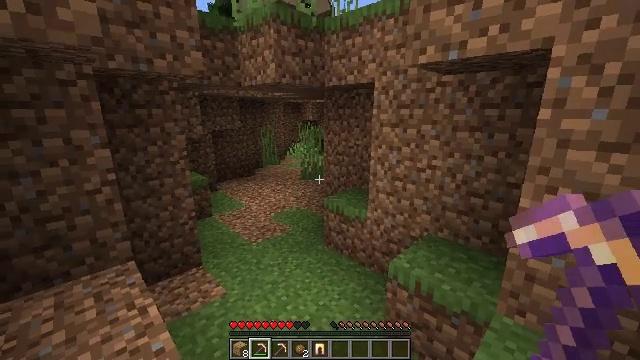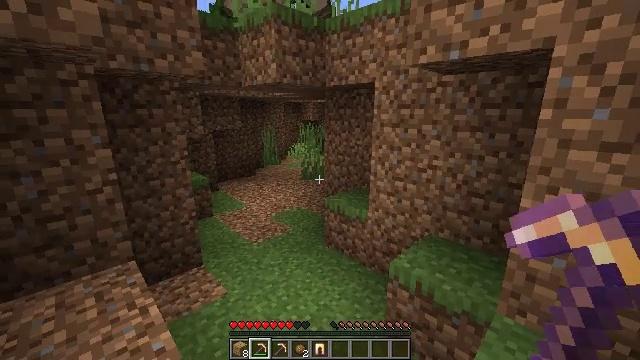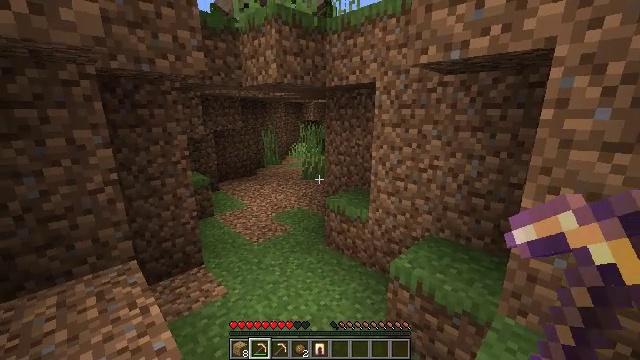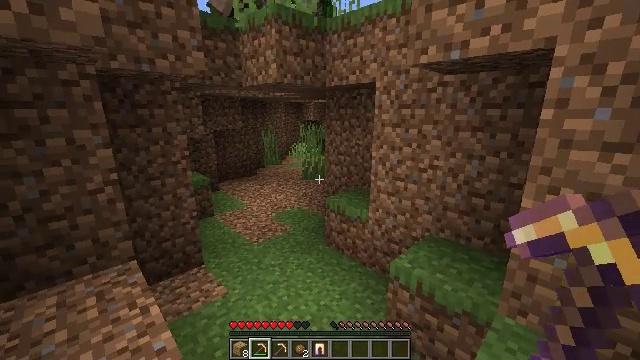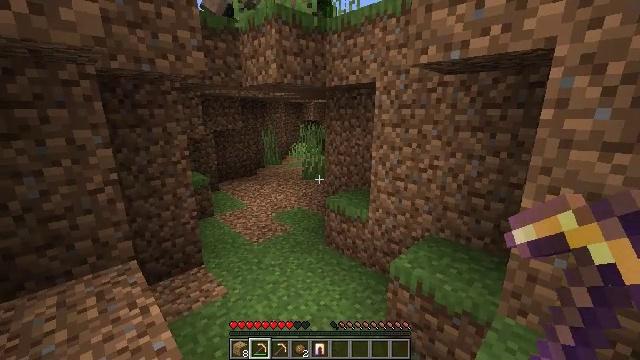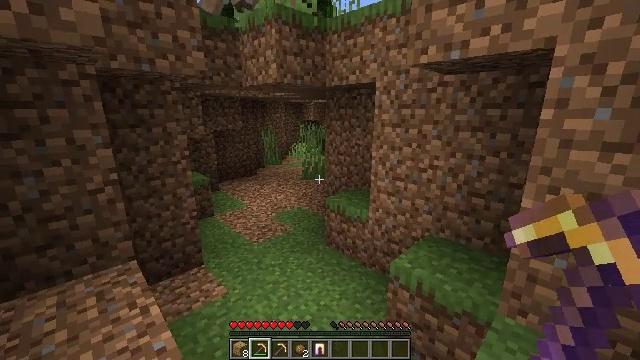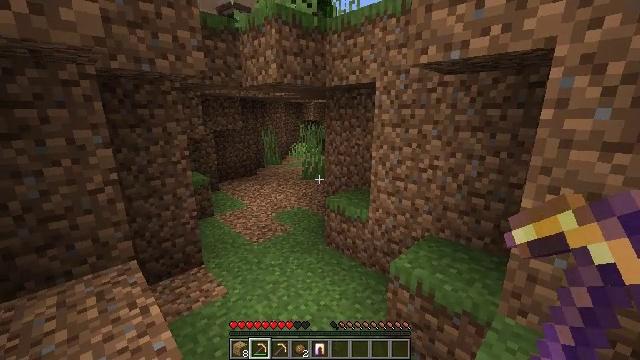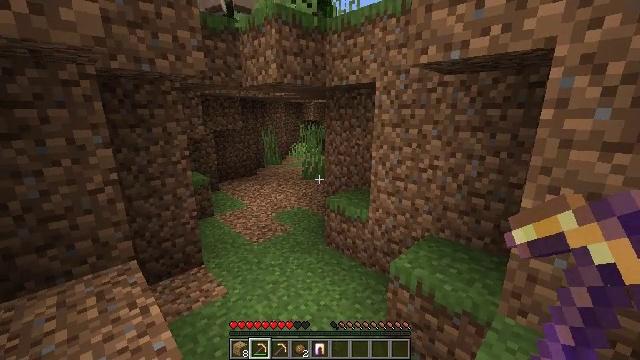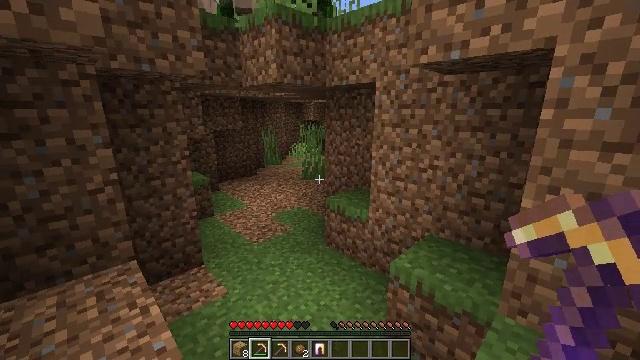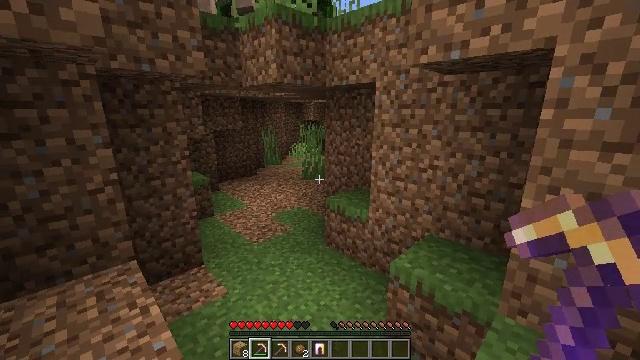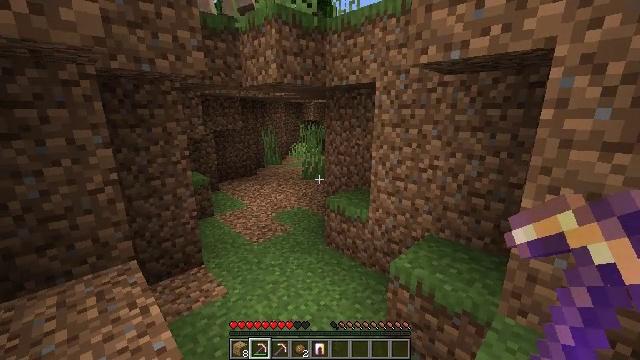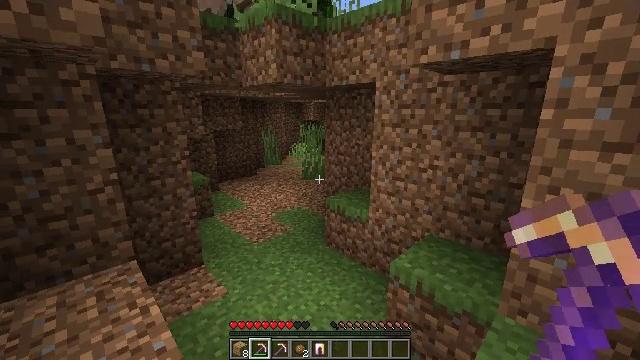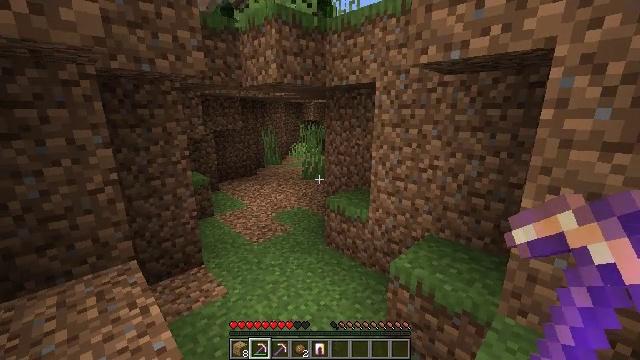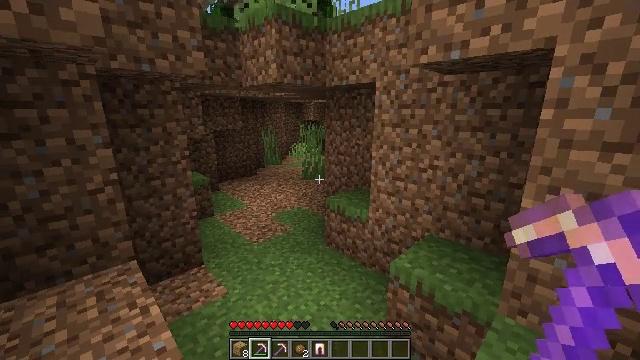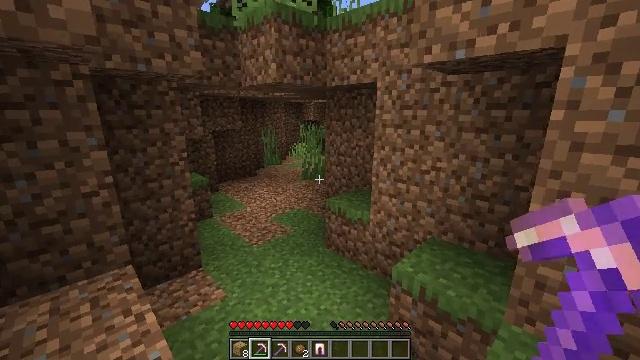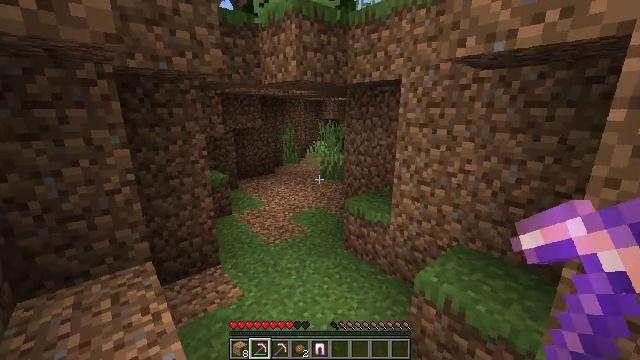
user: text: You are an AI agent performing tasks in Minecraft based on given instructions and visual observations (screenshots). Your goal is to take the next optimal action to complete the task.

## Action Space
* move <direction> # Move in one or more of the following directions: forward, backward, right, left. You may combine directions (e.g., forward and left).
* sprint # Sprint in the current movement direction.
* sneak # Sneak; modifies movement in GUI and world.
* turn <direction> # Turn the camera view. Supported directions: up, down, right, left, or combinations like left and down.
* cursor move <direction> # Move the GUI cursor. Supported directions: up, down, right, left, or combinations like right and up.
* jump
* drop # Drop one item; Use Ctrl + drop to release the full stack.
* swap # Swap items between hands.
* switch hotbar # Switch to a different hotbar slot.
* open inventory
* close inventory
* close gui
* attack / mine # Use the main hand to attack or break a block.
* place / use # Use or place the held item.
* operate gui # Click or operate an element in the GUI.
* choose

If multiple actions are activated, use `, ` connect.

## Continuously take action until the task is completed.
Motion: motion action
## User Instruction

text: Mine grass block from the ground.
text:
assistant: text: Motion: no_op
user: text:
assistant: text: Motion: no_op
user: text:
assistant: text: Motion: no_op
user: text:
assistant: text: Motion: no_op
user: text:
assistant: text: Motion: no_op
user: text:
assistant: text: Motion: no_op
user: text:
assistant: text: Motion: no_op
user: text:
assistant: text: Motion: no_op
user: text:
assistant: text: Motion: no_op
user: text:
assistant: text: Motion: no_op
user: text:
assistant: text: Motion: no_op
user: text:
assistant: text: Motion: no_op
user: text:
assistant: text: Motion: no_op
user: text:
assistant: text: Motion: move forward
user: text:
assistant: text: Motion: move forward, turn left
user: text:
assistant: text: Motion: move forward, turn left
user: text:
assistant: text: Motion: move forward, turn left
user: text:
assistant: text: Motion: move forward, turn left
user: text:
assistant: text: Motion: move forward, turn left
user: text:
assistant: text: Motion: move forward
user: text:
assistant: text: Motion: move forward
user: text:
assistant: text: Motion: move forward
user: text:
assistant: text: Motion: move forward
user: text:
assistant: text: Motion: move forward
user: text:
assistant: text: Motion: move forward, turn right
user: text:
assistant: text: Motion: move forward, turn right and up
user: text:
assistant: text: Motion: move forward, turn right
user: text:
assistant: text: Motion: move forward, turn right
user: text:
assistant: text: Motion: move forward, turn right
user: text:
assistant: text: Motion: move forward